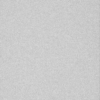
Label: dusty